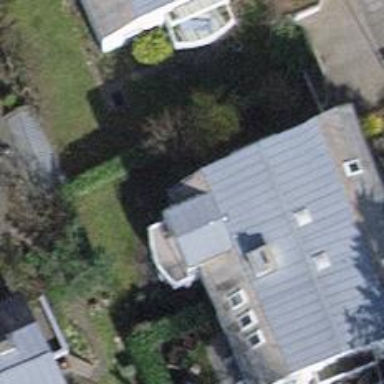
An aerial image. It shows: Semidetached house.